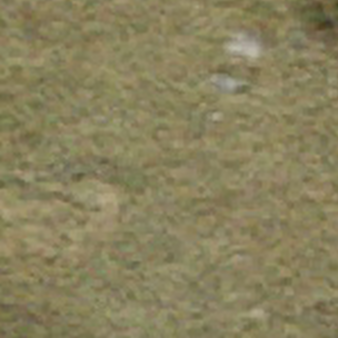
Label: other